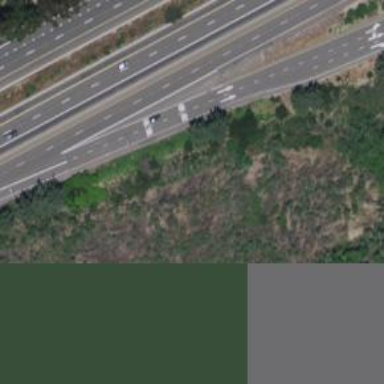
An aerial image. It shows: Motorway link.